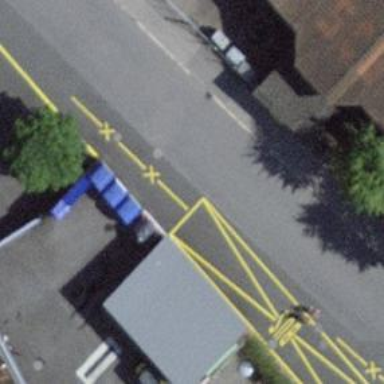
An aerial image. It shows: Recycling container at amenity designated for recycling.